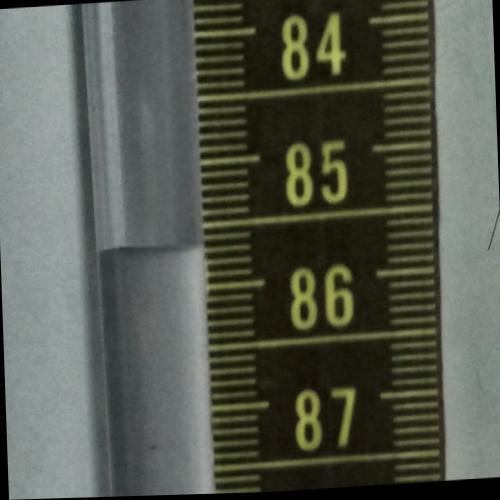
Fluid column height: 85.7 cm